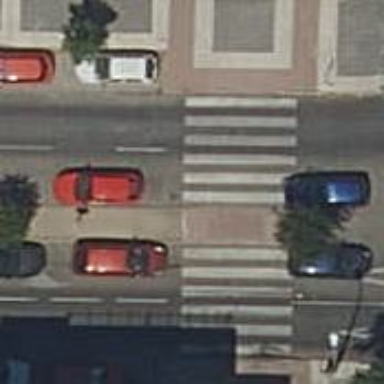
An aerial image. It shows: Pedestrian crossing with zebra markings on the footway.